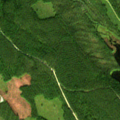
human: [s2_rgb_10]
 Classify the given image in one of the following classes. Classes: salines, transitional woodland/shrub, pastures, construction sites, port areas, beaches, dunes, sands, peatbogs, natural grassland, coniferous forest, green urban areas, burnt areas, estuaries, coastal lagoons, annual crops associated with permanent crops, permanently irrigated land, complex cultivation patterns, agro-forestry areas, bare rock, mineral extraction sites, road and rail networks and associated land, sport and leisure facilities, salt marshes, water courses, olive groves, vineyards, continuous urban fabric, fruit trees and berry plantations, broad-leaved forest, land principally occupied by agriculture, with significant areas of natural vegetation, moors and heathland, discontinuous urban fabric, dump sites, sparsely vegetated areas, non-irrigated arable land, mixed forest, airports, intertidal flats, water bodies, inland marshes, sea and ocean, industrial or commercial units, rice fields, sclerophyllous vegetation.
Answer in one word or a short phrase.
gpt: coniferous forest, transitional woodland/shrub, peatbogs, water bodies